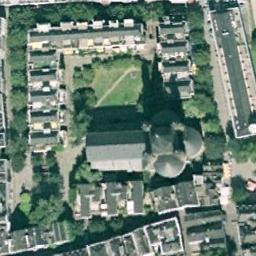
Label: church